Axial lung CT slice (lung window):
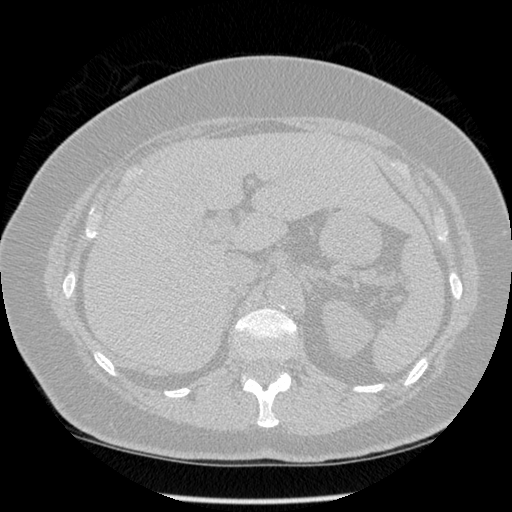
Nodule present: no